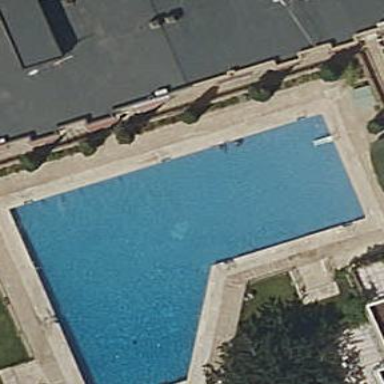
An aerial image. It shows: Swimming pool located in leisure land.